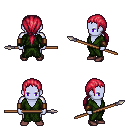
a pixel art fantasy rpg character, male body template, dark elf, purple skin, green robe, red pants, ruby red ponytail hairstyle, leather bracers, maroon shoes, spear, four views (front, back, left, right), 2x2 character sprite sheet, small pixel art, hard edges, no anti-aliasing